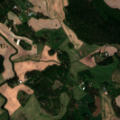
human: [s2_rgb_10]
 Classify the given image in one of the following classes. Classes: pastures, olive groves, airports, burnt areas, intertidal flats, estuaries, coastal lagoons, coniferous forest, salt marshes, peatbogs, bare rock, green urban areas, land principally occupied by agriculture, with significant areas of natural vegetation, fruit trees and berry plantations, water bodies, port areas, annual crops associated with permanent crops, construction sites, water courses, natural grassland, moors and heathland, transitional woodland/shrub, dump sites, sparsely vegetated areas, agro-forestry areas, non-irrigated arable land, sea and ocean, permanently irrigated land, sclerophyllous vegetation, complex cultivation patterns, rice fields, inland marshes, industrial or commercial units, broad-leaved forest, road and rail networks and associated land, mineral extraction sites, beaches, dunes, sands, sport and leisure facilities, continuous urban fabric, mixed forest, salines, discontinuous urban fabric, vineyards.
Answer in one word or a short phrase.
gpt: non-irrigated arable land, land principally occupied by agriculture, with significant areas of natural vegetation, coniferous forest